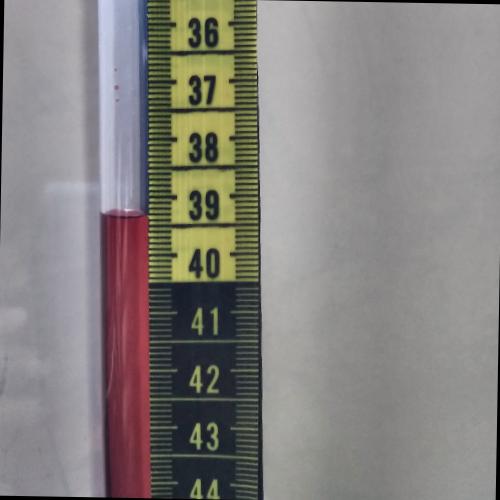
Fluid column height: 39.3 cm